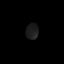
Tissue: lung
Cell type: Fibroblasts
Senescence score: 0.7106
Nuclear area (px): 191
Mean DAPI intensity: 29.424